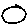
Label: circle